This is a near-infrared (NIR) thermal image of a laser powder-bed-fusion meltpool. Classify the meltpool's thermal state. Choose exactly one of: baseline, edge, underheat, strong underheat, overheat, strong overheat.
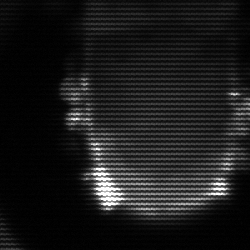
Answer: baseline